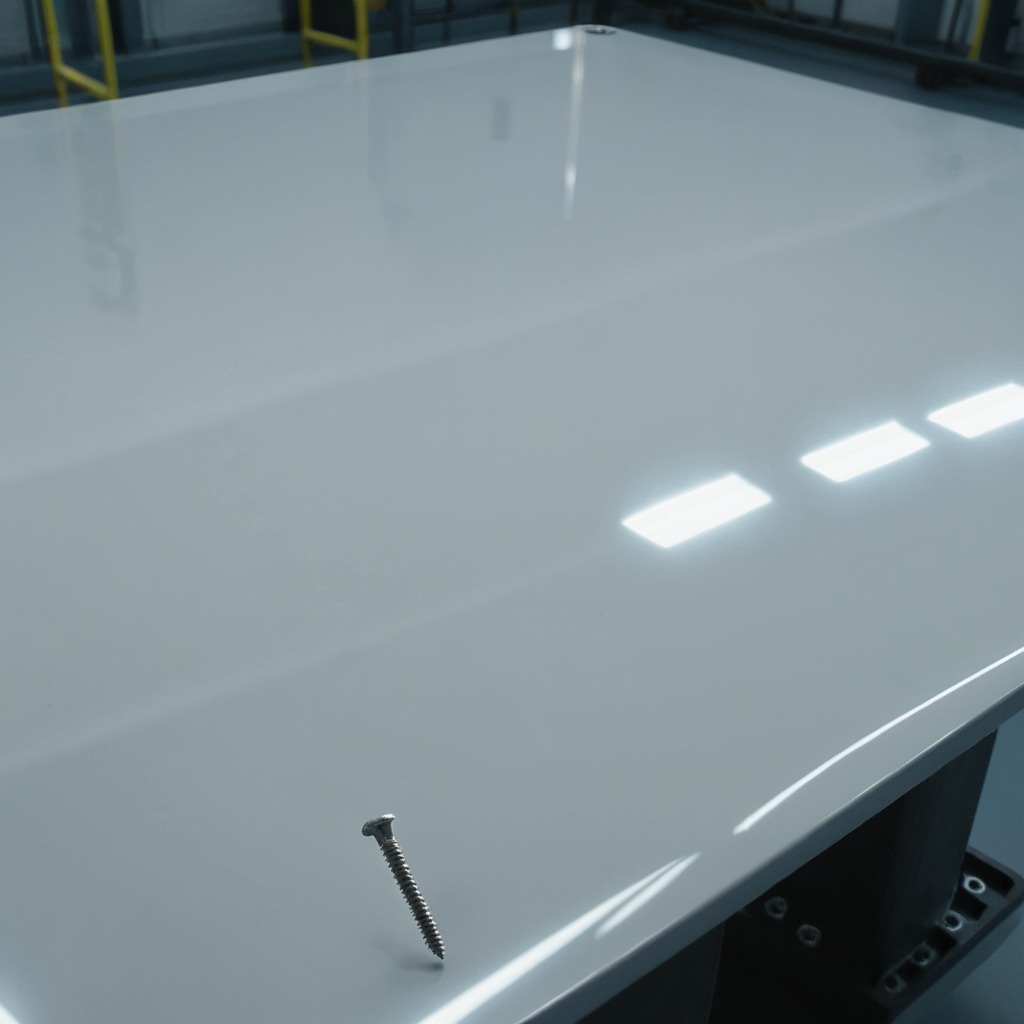
A metal screw is lying on the high-gloss table in a ship maintenance bay industrial lighting.